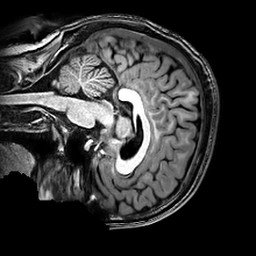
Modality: T1w
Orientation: sagittal
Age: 31
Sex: male